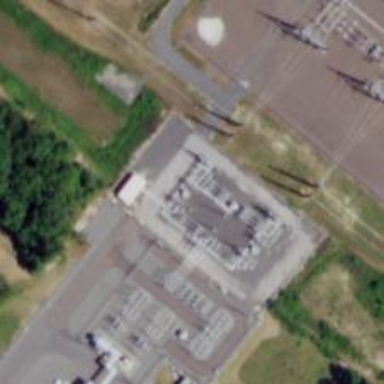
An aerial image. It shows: Switch for power supply.